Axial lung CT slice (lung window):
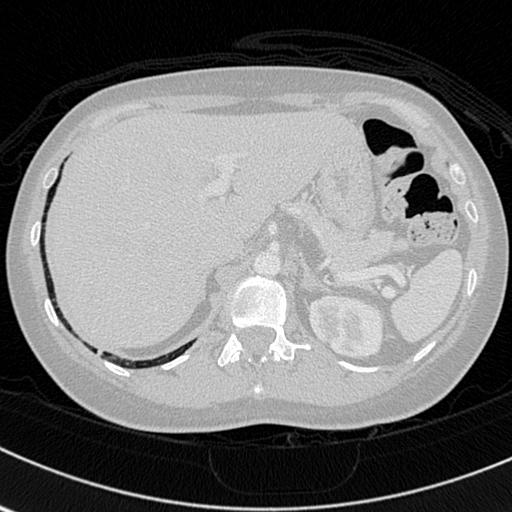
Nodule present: no